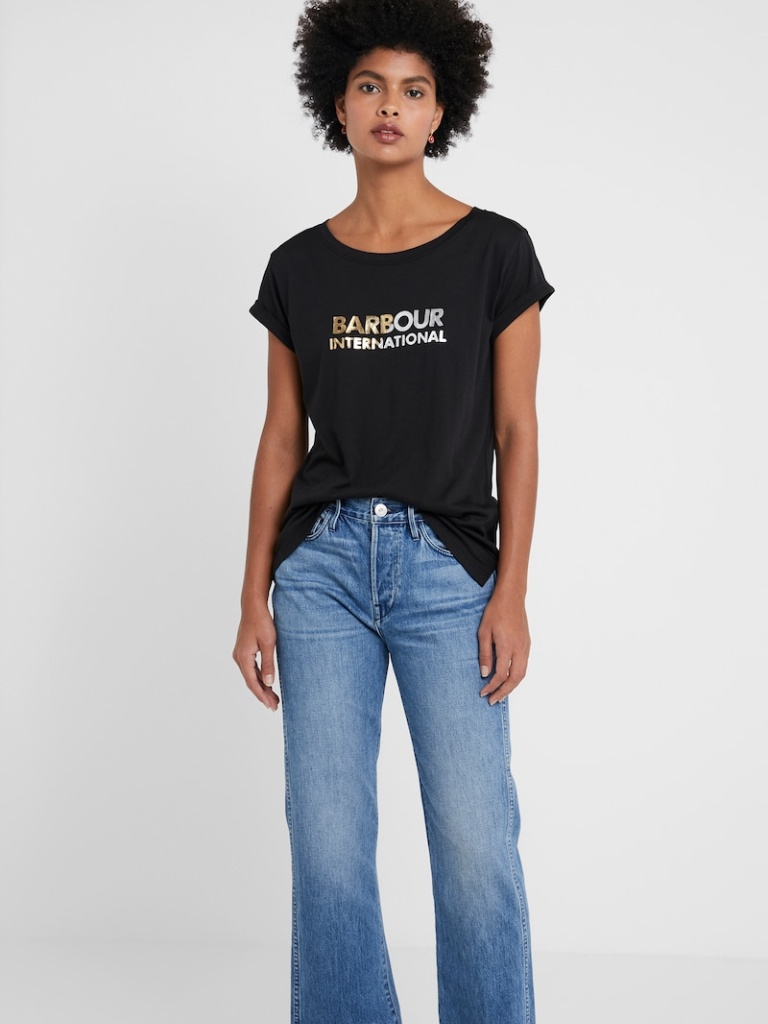
cotton relaxed short sleeve hip length French Tucked crew t-shirt